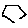
Label: hexagon